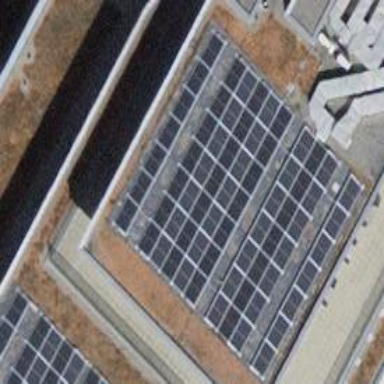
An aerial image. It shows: Solar power generator.